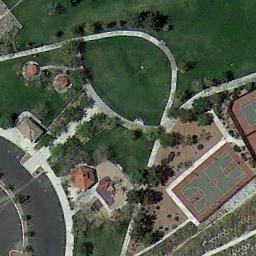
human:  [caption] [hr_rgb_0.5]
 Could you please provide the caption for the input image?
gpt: There is a basketball court surrounded by trees and grass with a road pass by .

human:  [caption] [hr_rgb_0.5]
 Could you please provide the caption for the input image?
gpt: The basketball court and other facilities are between the lawn and road .

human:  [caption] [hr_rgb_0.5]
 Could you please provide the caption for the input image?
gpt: There are two blue basketball courts in the lower left corner .

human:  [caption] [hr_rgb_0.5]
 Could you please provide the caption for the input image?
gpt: A basketball court next to a badminton court and the park beside .

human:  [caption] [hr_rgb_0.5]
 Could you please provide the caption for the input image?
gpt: Many trees are near the basketball courts .